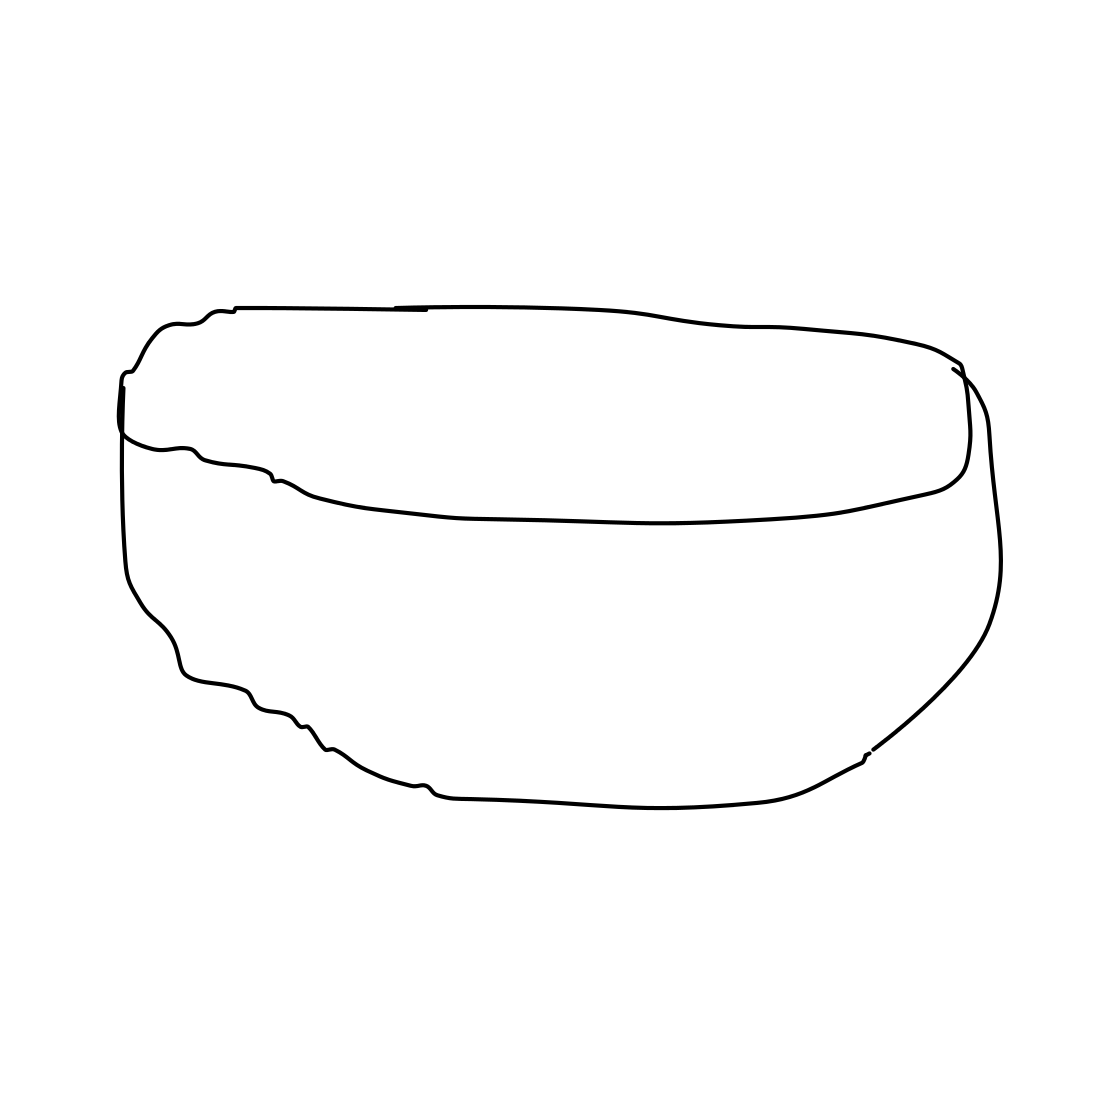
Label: bowl